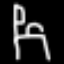
Label: chair